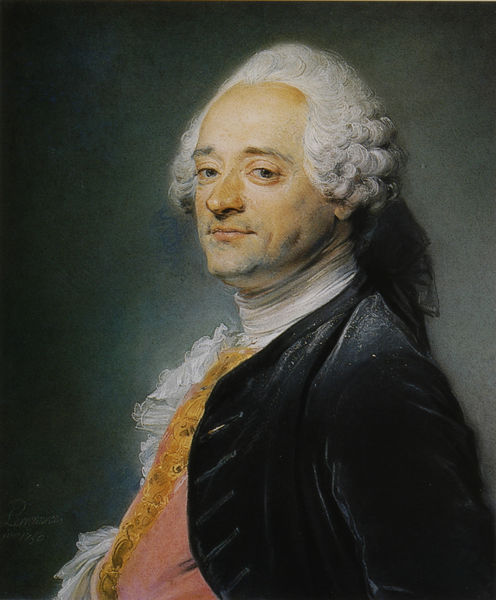
Titel: Portrait de Maurice-Quentin de La Tour, Porträt des Maurice-Quentin de La Tour
Künstler: Jean Baptiste Perronneau
Standort: Saint-Quentin
Institution: Musée Antoine Lécuyer
Schlagwörter: blau, dunkel, gemälde, kopf, mann, weiß, gelb, grün, braun, frankreich, frisur, grau, haar, hintergrund, mund, nase, orange, pastell, profil, schwarz, stirn, blick, rot, schal, schleife, alt, bart, hemd, jacke, augen, band, barock, bluse, gesicht, kragen, mensch, samt, spitze, bildnis, hals, herr, portrait, porträt, signatur, öl, auge, gold, haare, mantel, adel, klassizismus, rokkoko, musiker, augenbrauen, brustbild, kinn, locken, ohren, poträt, puder, rokoko, rosa, schuppen, perücke, lächeln, französisch, friedrich, romantik, kaiser, könig, zopf, grübchen, glatze, halstuch, dreiviertelansicht, rüsche, rüschen, jacket, weste, stolz, dreiviertel, staub, hohe stirn, adeliger, heiter, pracht, fürst, lachs, kravatte, halbprofil, herzog, rollkragen, adliger, edelmann, freundlich, prunk, haarschleife, graf, dicklich, nattier, perrücke, jabot, mozart, gepudert, rüschchen, unrasiert, pastelle, haarzopf, voltaire, samtjacke, knopflöcher, schmunzeln, freiherr, goldborte, chiffon, bartstoppeln, la tour, wohlgenährt, protz, mittelalt, bauchansatz, fresse, 1700, +band, schalife, rainaldi, porträt perücke halbprofil lächeln 19. jahrhundert